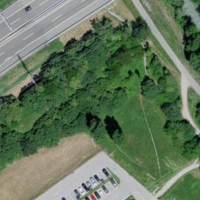
EUNIS habitat code: 57
Species observed at this site:
Prunus mahaleb